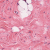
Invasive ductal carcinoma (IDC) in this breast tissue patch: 0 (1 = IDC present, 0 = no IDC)